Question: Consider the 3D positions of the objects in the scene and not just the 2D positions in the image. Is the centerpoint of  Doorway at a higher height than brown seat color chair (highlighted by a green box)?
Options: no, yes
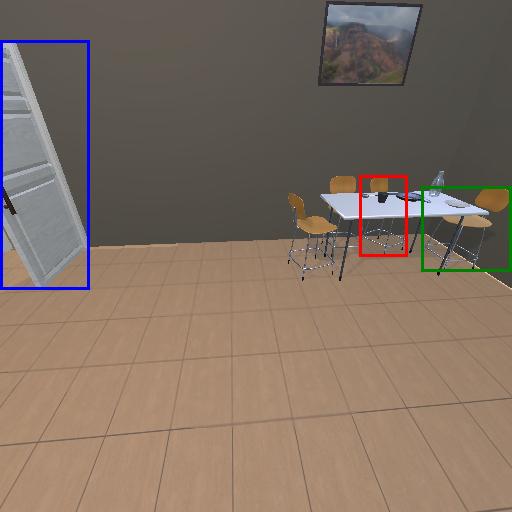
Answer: no